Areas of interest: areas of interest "Sport and cultural"
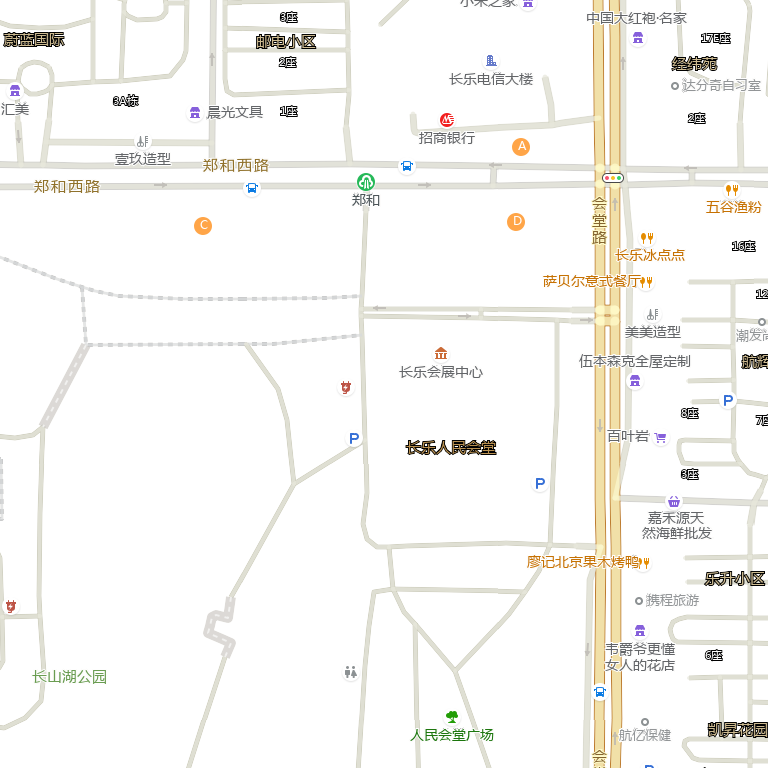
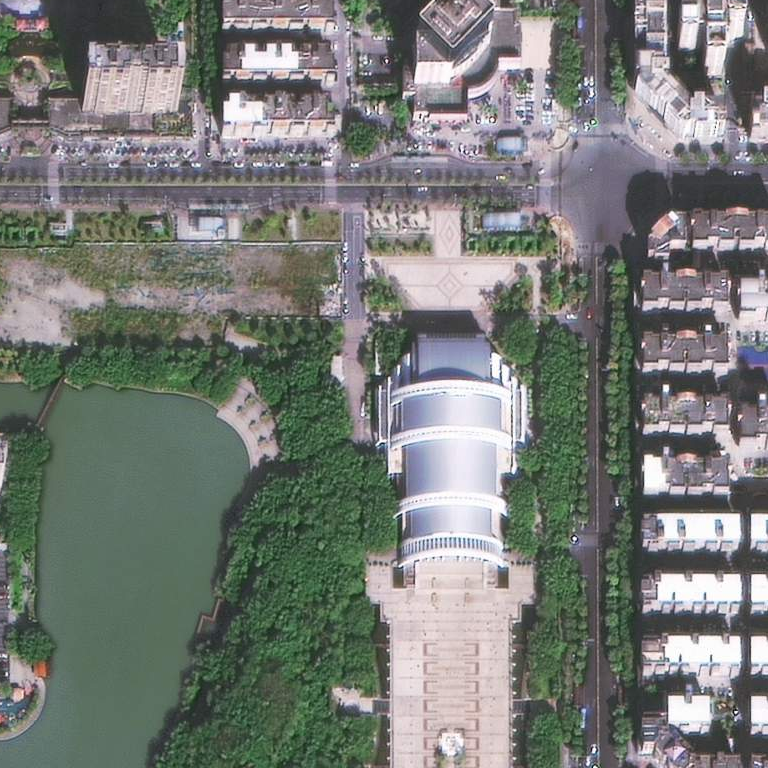